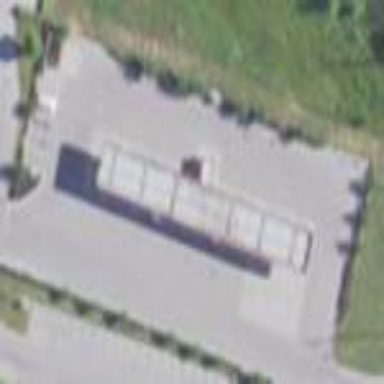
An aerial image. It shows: Fuel station.